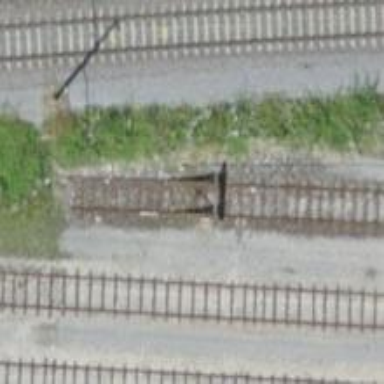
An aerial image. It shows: Railway buffer stop.